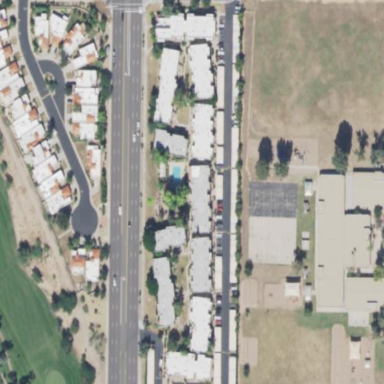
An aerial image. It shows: Residential area with apartments.